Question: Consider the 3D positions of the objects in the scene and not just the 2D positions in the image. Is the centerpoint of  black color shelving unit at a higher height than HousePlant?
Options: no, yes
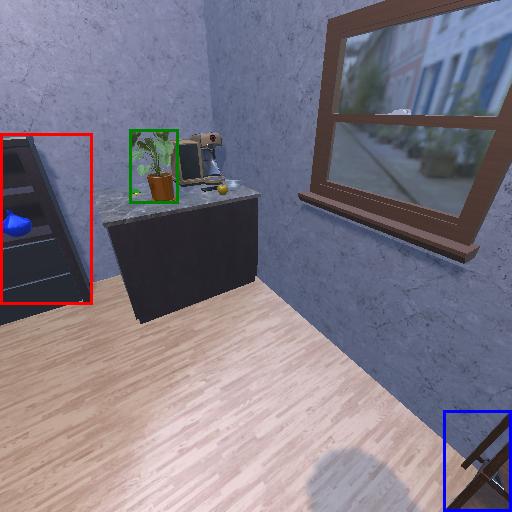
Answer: no